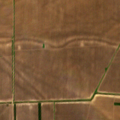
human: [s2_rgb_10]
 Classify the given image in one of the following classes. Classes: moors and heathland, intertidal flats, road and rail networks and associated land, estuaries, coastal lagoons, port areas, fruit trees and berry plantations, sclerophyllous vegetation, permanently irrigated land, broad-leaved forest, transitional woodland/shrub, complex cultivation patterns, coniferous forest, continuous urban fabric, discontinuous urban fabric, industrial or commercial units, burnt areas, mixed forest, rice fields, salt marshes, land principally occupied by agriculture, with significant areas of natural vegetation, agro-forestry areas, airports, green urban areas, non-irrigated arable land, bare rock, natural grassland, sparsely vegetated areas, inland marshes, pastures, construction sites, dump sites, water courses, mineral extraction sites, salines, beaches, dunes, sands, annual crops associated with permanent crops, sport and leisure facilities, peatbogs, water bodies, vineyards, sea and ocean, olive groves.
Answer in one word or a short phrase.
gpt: non-irrigated arable land